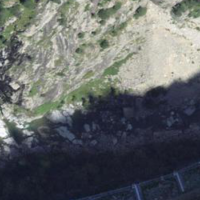
EUNIS habitat code: 23
Species observed at this site:
Lathyrus sylvestris